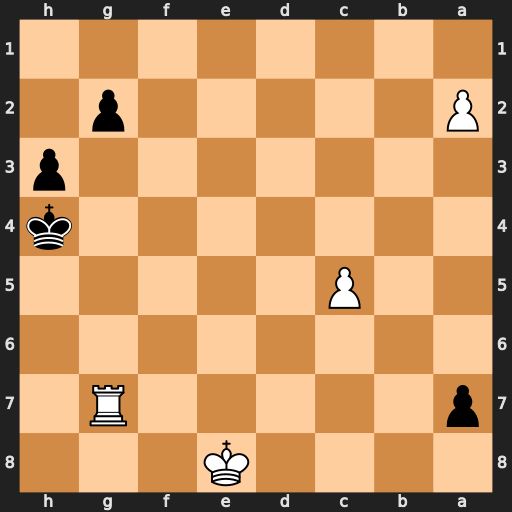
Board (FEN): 4K3/p5R1/8/2P5/7k/7p/P5p1/8
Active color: b
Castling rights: -
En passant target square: -
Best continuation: h2 Rxg2 h1=Q